Question: Is it possible to calculate intermediate points of a curve...Here is my mirror image

In the above image.Is it possible to calculate the intermediate points(one side) by knowing starting and ending point
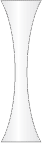
Answer: If you know something about the curve it is, and it all depends on what you know about the curve (start and end points, initial slopes, center points, etc). There are generally two approaches:
1. If you know the equation of the curve, it's possible to do this exactly. Commonly curves like this are either circles or Bezier curves, and if you know it's either of these, you can fit all the other points exactly just given a few.
2. You can also do a cubic spline fit. This is a standard approach to fitting smooth curves so packages to do this are very common. On a smooth curve like this, give then end points, and, say, the middle point, the fit will be almost exact. (Here, you essentially end up with a Bezier curve, though parametrized a bit differently.)